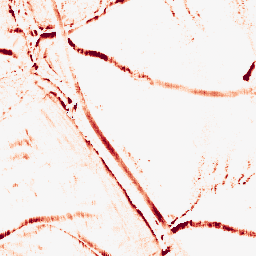
Category: morphological
Decomposition family: morphological_rect
Decomposition parameters: operation: opening
width: 5
height: 10
Upsampling method: quintic
Upsampling parameters: scale: 8
Upsampling scale: 8